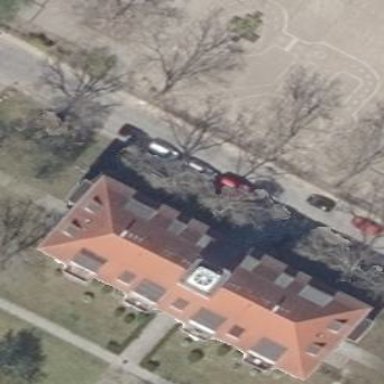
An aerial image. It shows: Residential building.